Field crop: tomato
Growth stage: 1
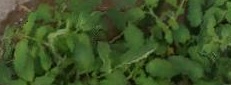
Species: tomato